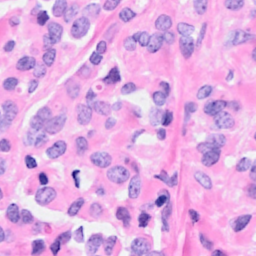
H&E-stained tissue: Breast